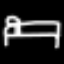
Label: bed